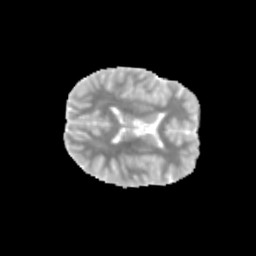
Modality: MD
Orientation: axial
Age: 11
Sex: female
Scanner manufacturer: siemens
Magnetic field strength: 3 T
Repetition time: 3.8 s
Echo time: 0.07 s